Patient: sex F, age 75
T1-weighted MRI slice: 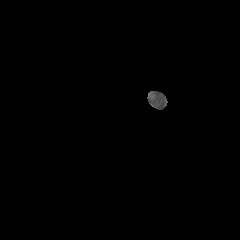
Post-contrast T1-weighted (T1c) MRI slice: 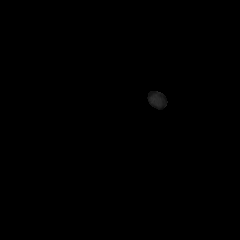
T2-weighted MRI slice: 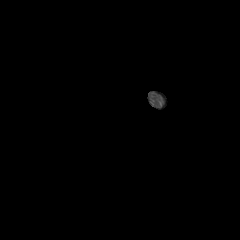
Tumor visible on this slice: no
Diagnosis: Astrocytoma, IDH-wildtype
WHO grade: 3